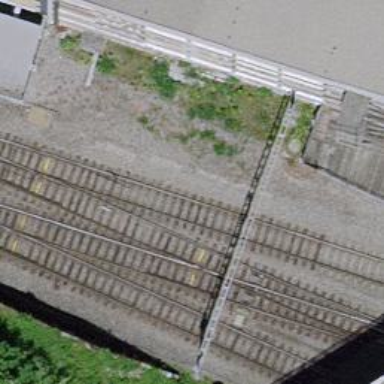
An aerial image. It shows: Single railway track with electrified contact line.